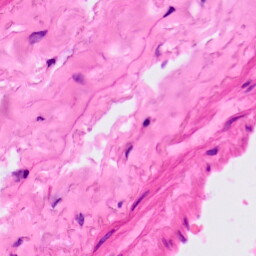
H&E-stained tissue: Lung